Question: I'm building animation/transition heavy web app with a lot of content. There are a lot of composition layers in the app since everything is moved/animated using css transforms. I'm trying to debug the app to find out rendering bottlenecks and I've noticed a lot of "Update Layer Tree" events in Chrome DevTools -> Timeline -> Frames mode like:

Does anybody have an idea what could be causing this? What does "Update Layer Tree" exactly stand for?
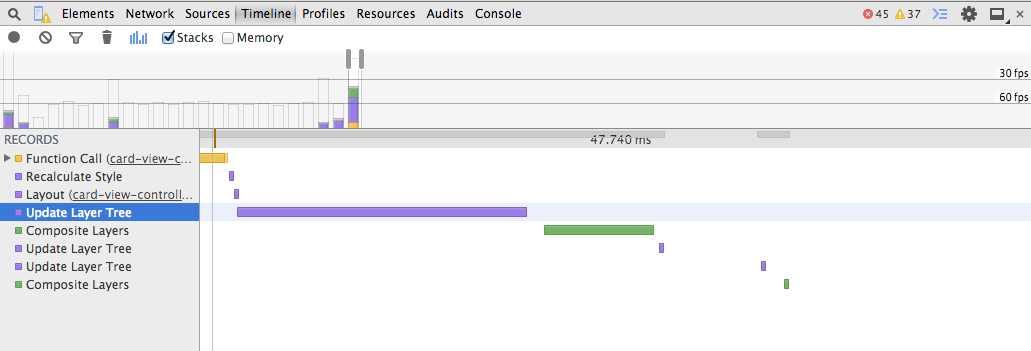
Answer: First you have to understand what a 'Render Layer' is. The 'Render Layer' is the browsers representation of how to render that node and how it relates to other nodes with the same coordinate space to deal with things like overlapping content, painting etc. The 'Update Layer Tree' could be happening from a number of different things. For example if you use javascript to set a style on an element the 'Layer Tree' will need to be computed and updated. Or maybe it has to sync the 'Layer Tree' between the compositors thread ( where textures get loaded to the GPU ) and the main thread ( where the javascript runs ).
In your case, I would that you are triggering a fundamental layer invalidation that is forcing it to update a layer high up on the tree hierarchy which is then trickling down the tree and causing each of those layers to be updated. Although its hard to say without looking at your code.
Either way if this long 'Update Layer Tree' is consistently happening before the 'Layout' is being recalculated, it's most certainly related to that.
Here are some resources to get you started.
Read This HTML5 Rocks article about the browsers Layers. <URL>
or this other HTML5 Rocks article about compositing. <URL>
And if you want a deep understanding of how chrome renders a page and utilizes the GPU in that process. There is a great article on the Chromium blog about it. <URL>
Good luck.